九年级 · 解析几何
如图已知等腰 $\triangle A B C, A B=B C$, 以 $A B$ 为直径的圆交 $A C$ 于点 $D$, 过点 $D$ 的圆 $O$ 的切线交 $B C$ 于点 $E$, 若 $C D=5$, $C E=4$, 则圆 $O$ 的半径是 ( $\quad)$
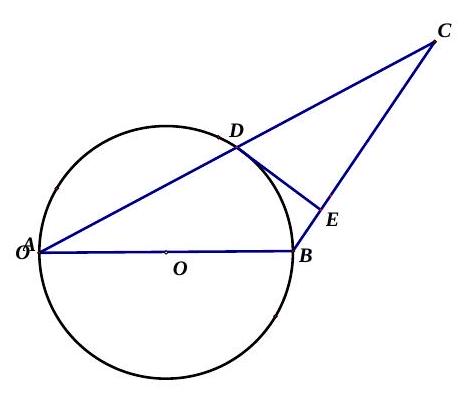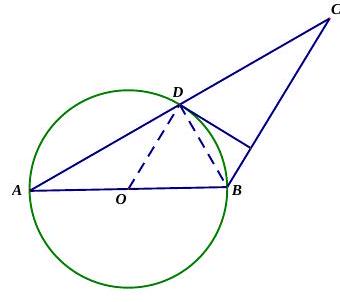
A. 3
B. 4
C. $\frac{25}{6}$
D. $\frac{25}{8}$

答案: D
解析: 解: 连接 $0 \mathrm{D}, \mathrm{DB}$

$\because \mathrm{AB}$ 是 $\odot 0$ 的直径,

$\therefore \angle \mathrm{ADB}=90^{\circ}$,

$\therefore \mathrm{BD} \perp \mathrm{AC}$,

又 $\because \mathrm{AB}=\mathrm{BC}$,

$\therefore A D=C D$,

又 $\because \mathrm{AO}=\mathrm{OB}$,

$\therefore \mathrm{OD}$ 是 $\triangle \mathrm{ABC}$ 的中位线,

$\therefore \mathrm{OD} / / \mathrm{BC}$

$\because \mathrm{DE}$ 是 $\odot 0$ 的切线,

$\therefore \mathrm{DE} \perp O \mathrm{OD}$

$\therefore \mathrm{DE} \perp \mathrm{BC}$,

$\because C D=5, C E=4$,

$\therefore \mathrm{DE}=\sqrt{5^{2}-4^{2}}=3$,

$\because \mathrm{S} \triangle \mathrm{BCD}=\mathrm{BD} \cdot \mathrm{CD} \div 2=\mathrm{BC} \cdot \mathrm{DE} \div 2$

$\therefore 5 \mathrm{BD}=3 \mathrm{BC}$,

$\therefore B D=\frac{3}{5} B C$,

$\because \mathrm{BD}^{2}+\mathrm{CD}^{2}=\mathrm{BC}^{2}$,

$\therefore\left(\frac{3}{5} B C\right)^{2}+5^{2}=B C^{2}$

解得 $\mathrm{BC}=\frac{25}{4}$,

$\because A B=B C$,

$\therefore \mathrm{AB}=\frac{25}{4}$,
$\because \mathrm{AB}=\mathrm{BC}$,

$\therefore \mathrm{AB}=\frac{25}{4}$,

$\therefore \odot 0$ 的半径是;

$\frac{25}{4} \div 2=\frac{25}{8}$.

故选: D.